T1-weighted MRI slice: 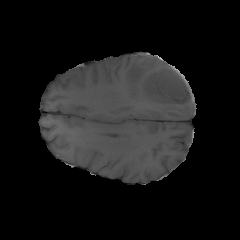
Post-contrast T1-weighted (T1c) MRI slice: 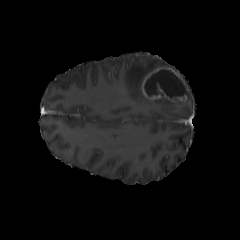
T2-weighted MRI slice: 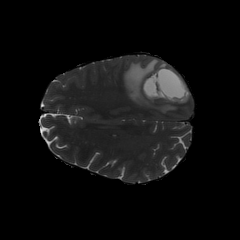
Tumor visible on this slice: yes